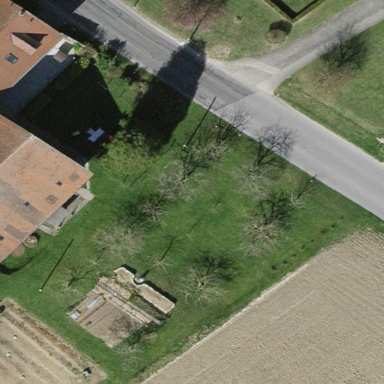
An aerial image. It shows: Orchard.